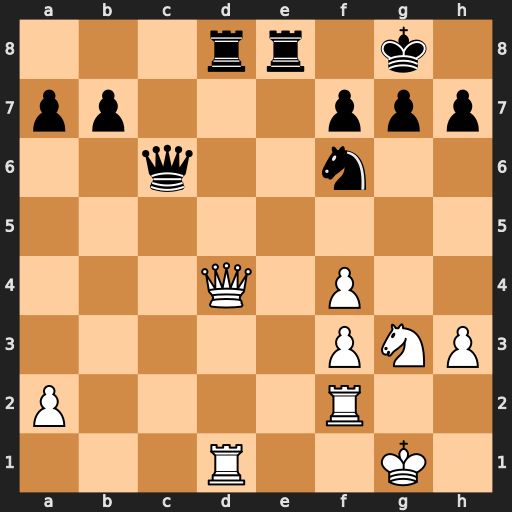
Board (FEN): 3rr1k1/pp3ppp/2q2n2/8/3Q1P2/5PNP/P4R2/3R2K1
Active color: w
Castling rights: -
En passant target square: -
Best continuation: Qxd8 Rxd8 Rxd8+